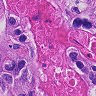
Metastatic tissue present: yes